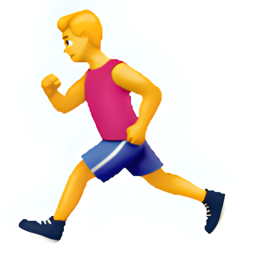
Name: man running
Emoji: 🏃‍♂️
Group: People & Body
Sub-group: person-activity